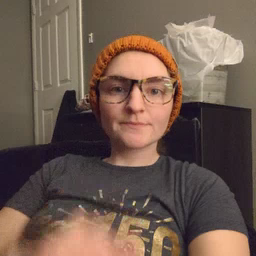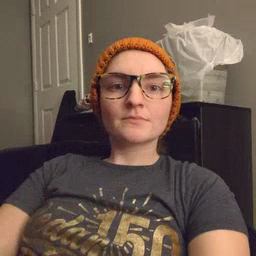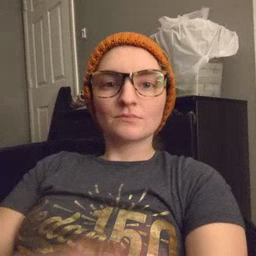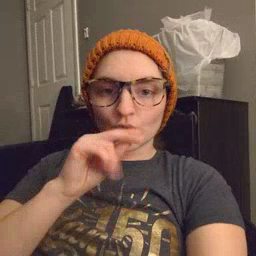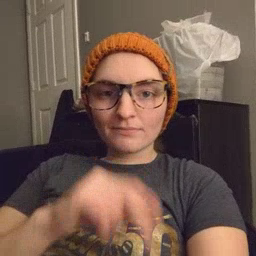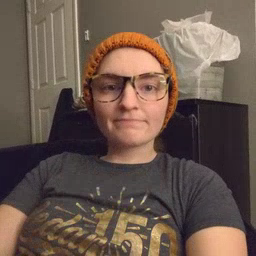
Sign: goose